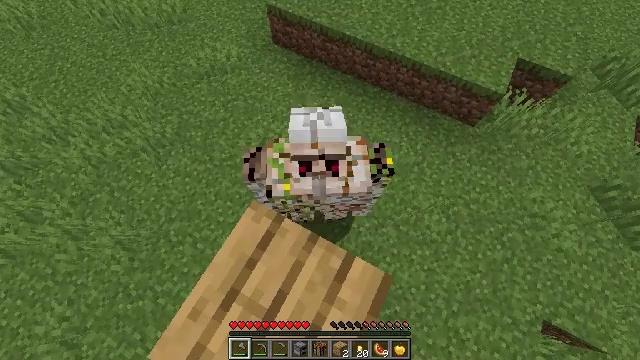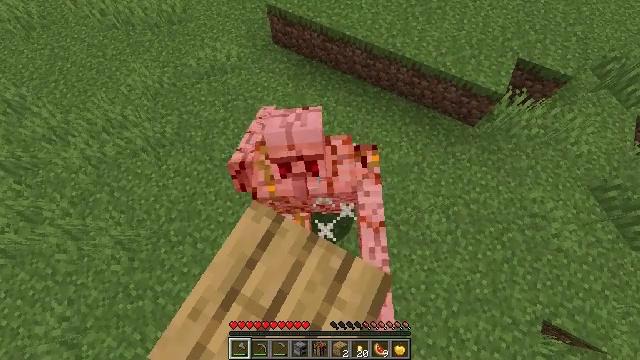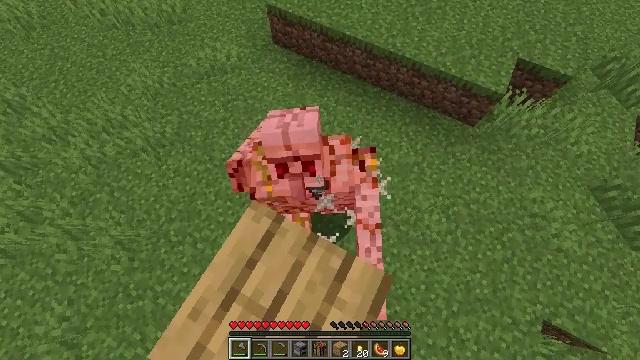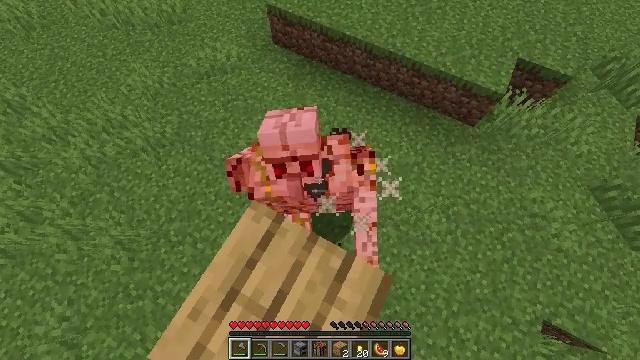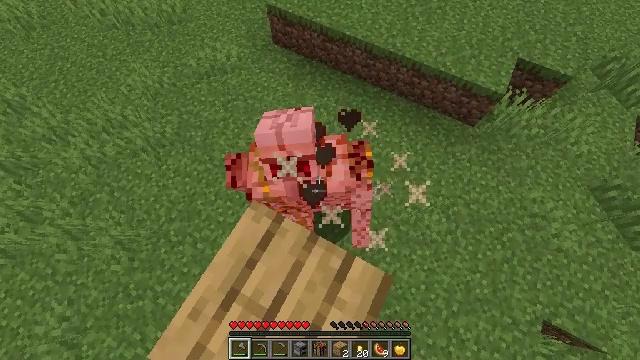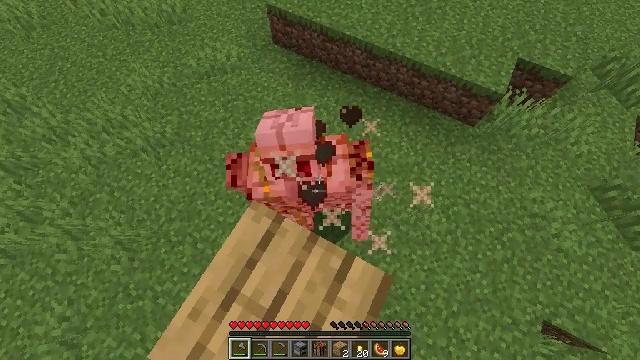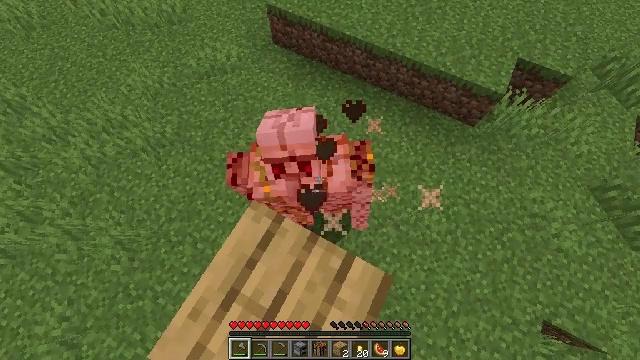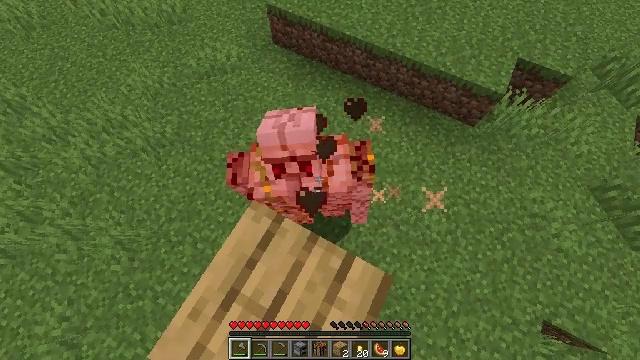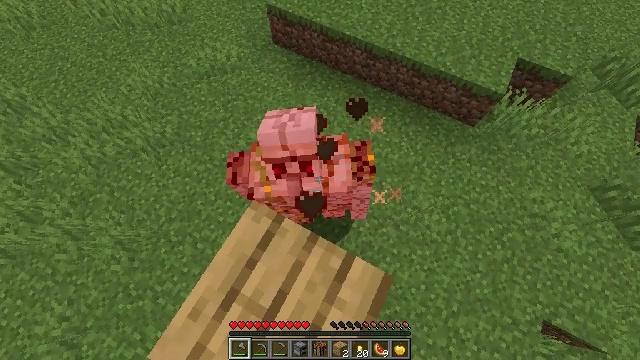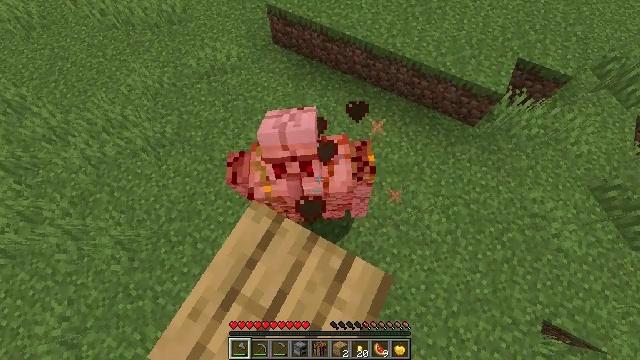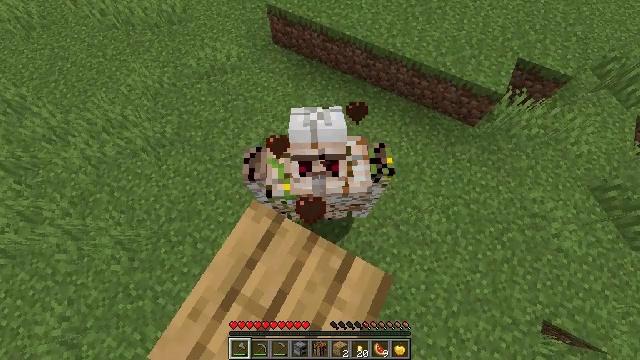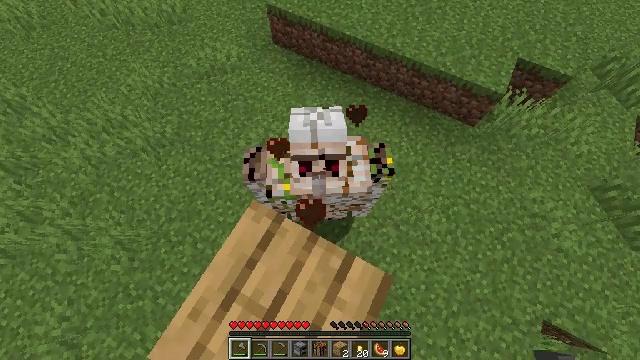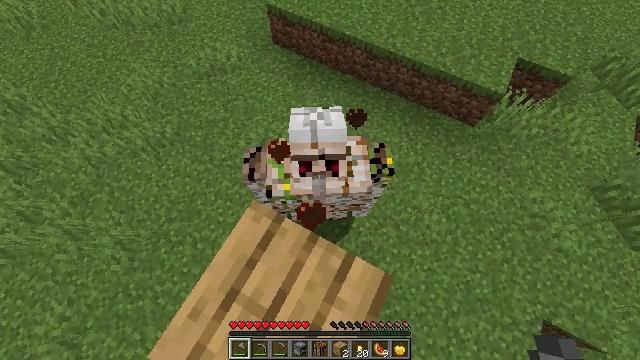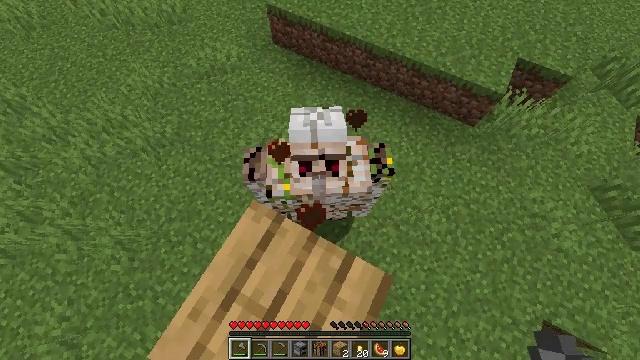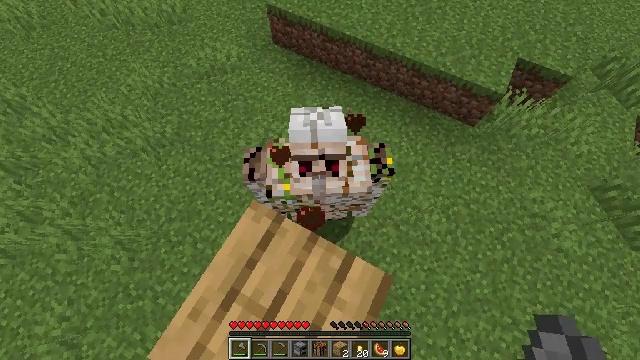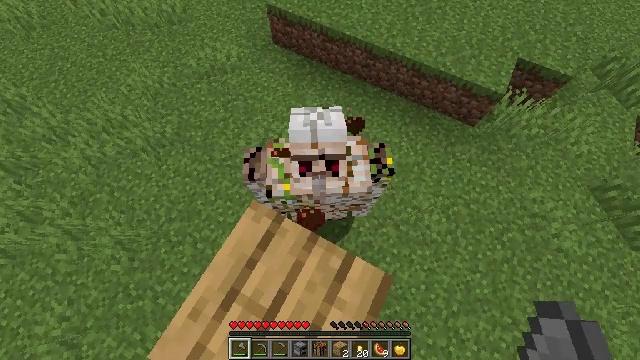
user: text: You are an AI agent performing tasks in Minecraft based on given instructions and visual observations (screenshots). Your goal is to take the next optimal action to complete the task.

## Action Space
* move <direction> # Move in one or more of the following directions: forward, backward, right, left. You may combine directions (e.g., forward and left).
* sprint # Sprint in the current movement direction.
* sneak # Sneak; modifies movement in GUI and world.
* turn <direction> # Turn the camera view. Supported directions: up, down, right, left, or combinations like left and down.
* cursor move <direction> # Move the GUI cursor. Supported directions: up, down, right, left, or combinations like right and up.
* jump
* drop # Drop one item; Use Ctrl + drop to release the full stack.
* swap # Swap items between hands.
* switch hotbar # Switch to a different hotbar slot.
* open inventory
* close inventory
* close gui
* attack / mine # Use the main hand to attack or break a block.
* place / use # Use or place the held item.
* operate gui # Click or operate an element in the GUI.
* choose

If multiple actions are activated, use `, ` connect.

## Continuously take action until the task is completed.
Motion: motion action
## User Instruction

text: Battle the village protector.
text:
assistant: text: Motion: no_op
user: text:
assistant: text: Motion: no_op
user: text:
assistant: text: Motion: no_op
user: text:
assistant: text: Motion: no_op
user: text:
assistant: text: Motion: no_op
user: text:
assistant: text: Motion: no_op
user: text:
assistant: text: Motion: no_op
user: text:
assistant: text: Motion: no_op
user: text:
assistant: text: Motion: no_op
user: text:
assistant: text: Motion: no_op
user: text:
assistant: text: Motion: no_op
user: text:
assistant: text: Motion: no_op
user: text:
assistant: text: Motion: no_op
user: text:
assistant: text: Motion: no_op
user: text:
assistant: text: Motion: no_op
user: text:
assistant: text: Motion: no_op
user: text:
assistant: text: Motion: jump
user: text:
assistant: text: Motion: jump
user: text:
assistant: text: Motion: jump
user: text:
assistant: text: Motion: jump
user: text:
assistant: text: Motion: jump
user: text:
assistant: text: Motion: no_op
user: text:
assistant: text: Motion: no_op
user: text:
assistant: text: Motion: no_op
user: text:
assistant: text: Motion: attack / mine
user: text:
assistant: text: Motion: attack / mine
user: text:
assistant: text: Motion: attack / mine
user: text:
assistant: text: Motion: attack / mine
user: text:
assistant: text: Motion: no_op
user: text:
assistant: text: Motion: no_op